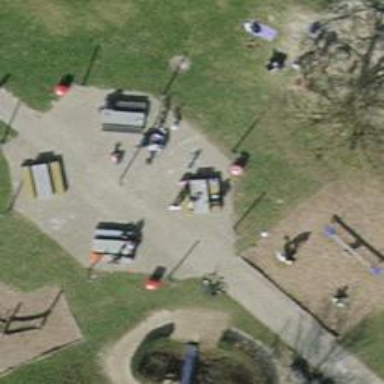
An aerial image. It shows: Picnic table located in leisure land area.